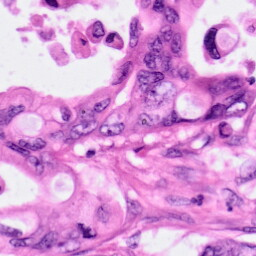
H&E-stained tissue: Pancreatic